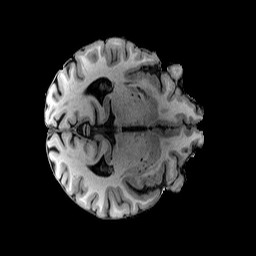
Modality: T1w
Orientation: axial
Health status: healthy